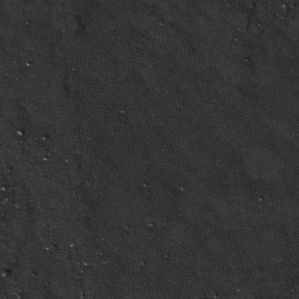
Label: non_frost